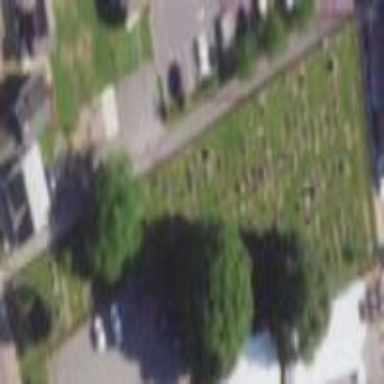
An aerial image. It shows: Cemetery.